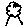
Label: tree